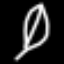
Label: leaf